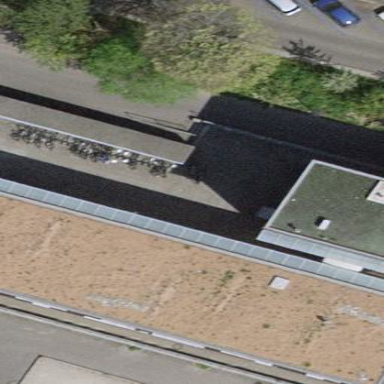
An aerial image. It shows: View of roof of building.